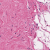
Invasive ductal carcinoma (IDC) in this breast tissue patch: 0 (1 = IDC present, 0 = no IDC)